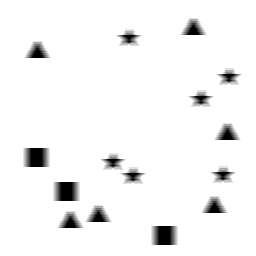
Squares: 3
Triangles: 6
Stars: 6
Total shapes: 15